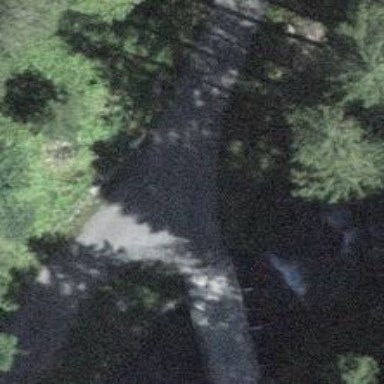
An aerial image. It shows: Service road bridge with grade 1 tracktype.